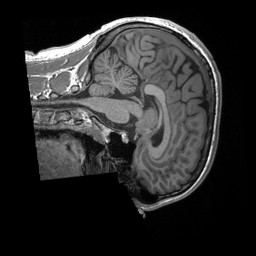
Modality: T1w
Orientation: sagittal
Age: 27
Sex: male
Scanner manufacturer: siemens
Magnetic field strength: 3 T
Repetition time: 2.4 s
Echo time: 0.00224 s